Milling tool wear sample.
Tool blade image: 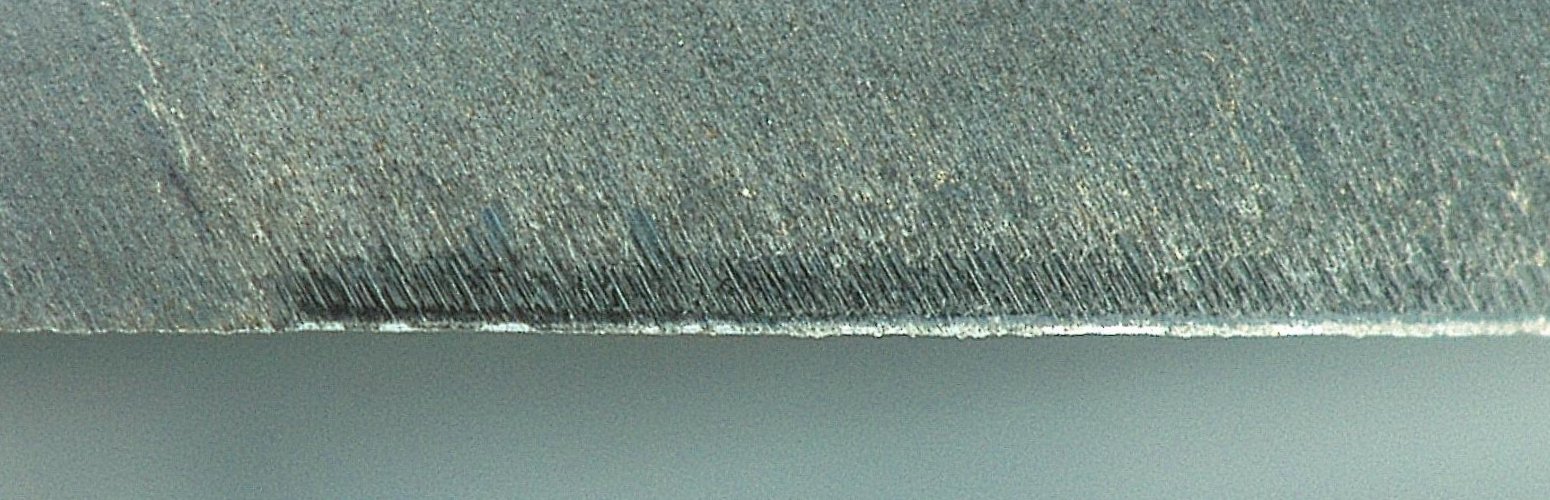
Chip image: 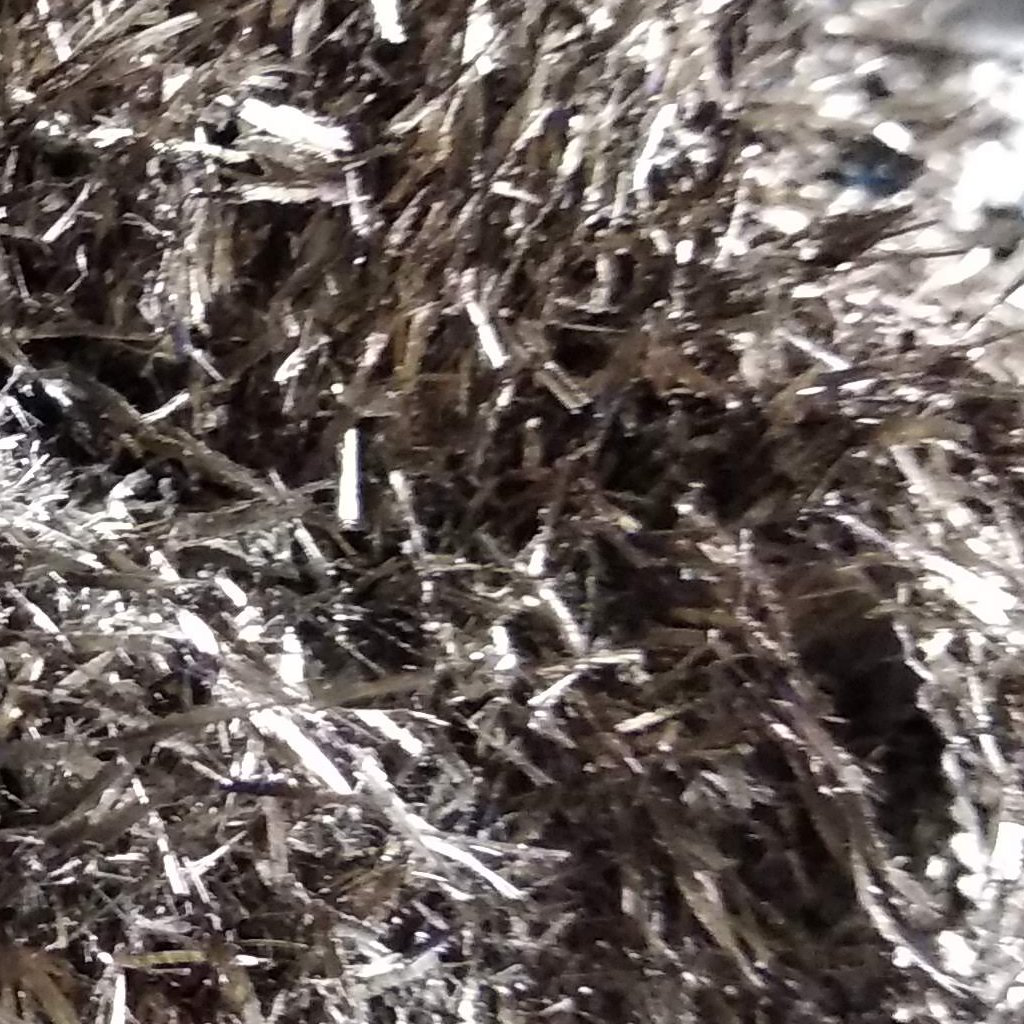
Workpiece image: 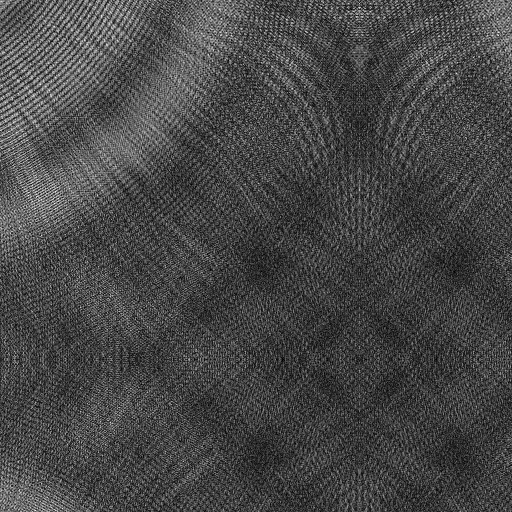
Tool wear state: sharp
Gaps: 0.35
Flank wear: 40.96
Overhang: 16.36
Force-signal Mel-spectrograms (X, Y, Z axes): 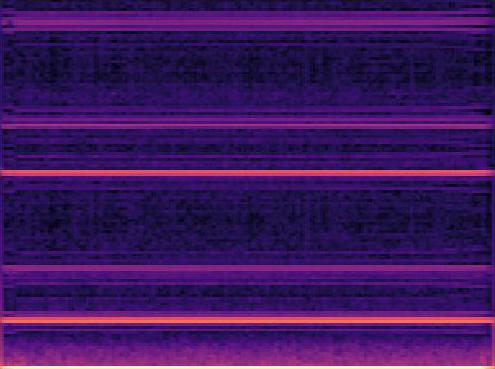 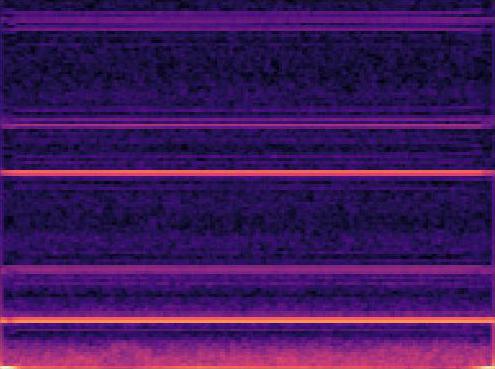 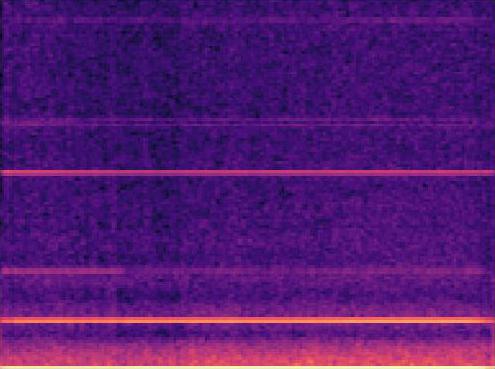
Force-signal scalograms (X, Y, Z axes): 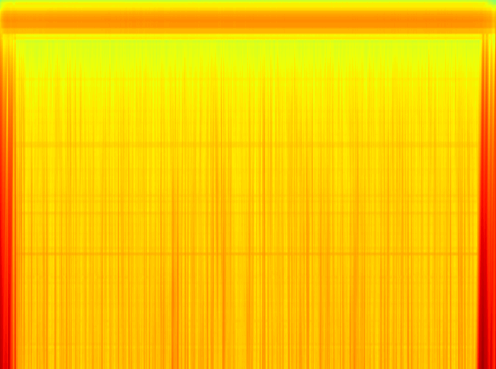 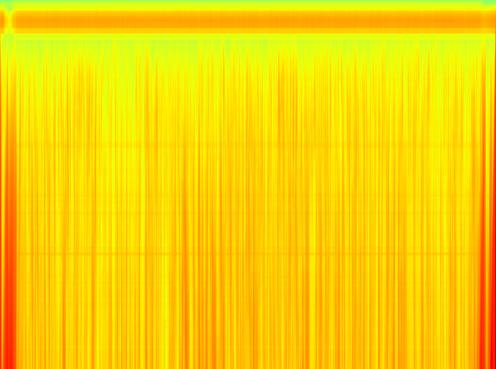 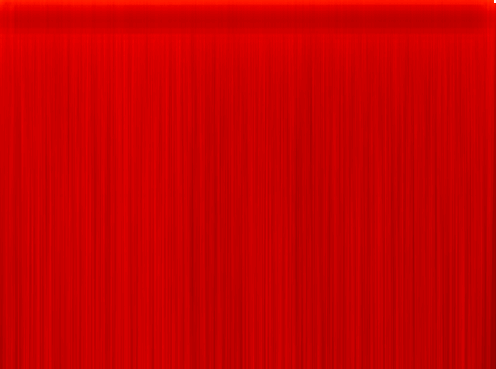
Force phase: initial_break_in_wear